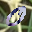
Label: 0